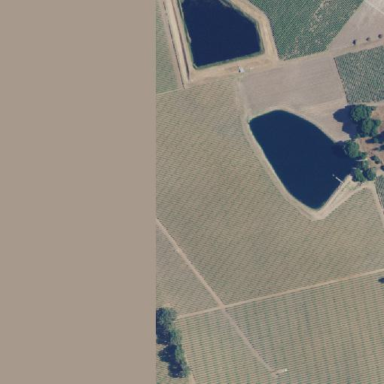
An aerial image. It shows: Vineyard where grapes are grown.